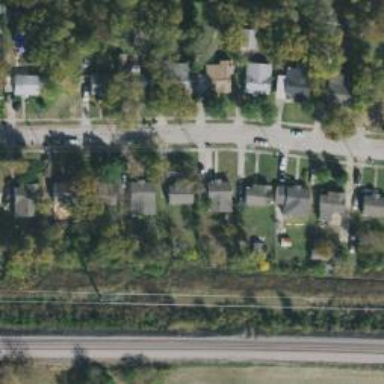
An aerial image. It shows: Residential road with separate sidewalk.